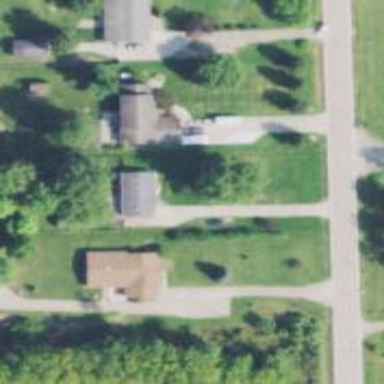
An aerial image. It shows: Driveway.